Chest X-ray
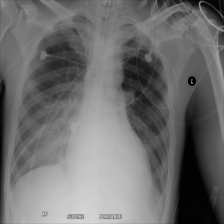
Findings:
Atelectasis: negative
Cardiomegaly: negative
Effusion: negative
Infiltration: negative
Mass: negative
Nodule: negative
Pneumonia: negative
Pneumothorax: negative
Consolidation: negative
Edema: negative
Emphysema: negative
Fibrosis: negative
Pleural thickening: negative
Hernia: negative